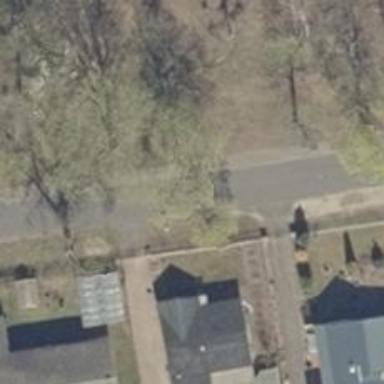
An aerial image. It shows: Residential road with asphalt surface and sidewalk on the left side.